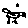
Label: bird